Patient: sex M, age 30
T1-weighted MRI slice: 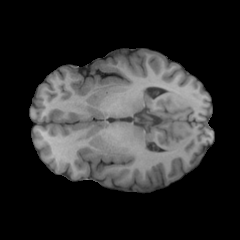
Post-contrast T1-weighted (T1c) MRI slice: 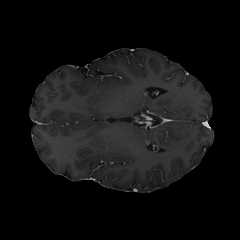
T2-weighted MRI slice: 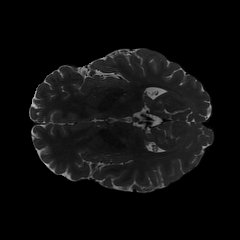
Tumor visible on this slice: no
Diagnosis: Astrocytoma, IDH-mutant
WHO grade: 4